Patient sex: M
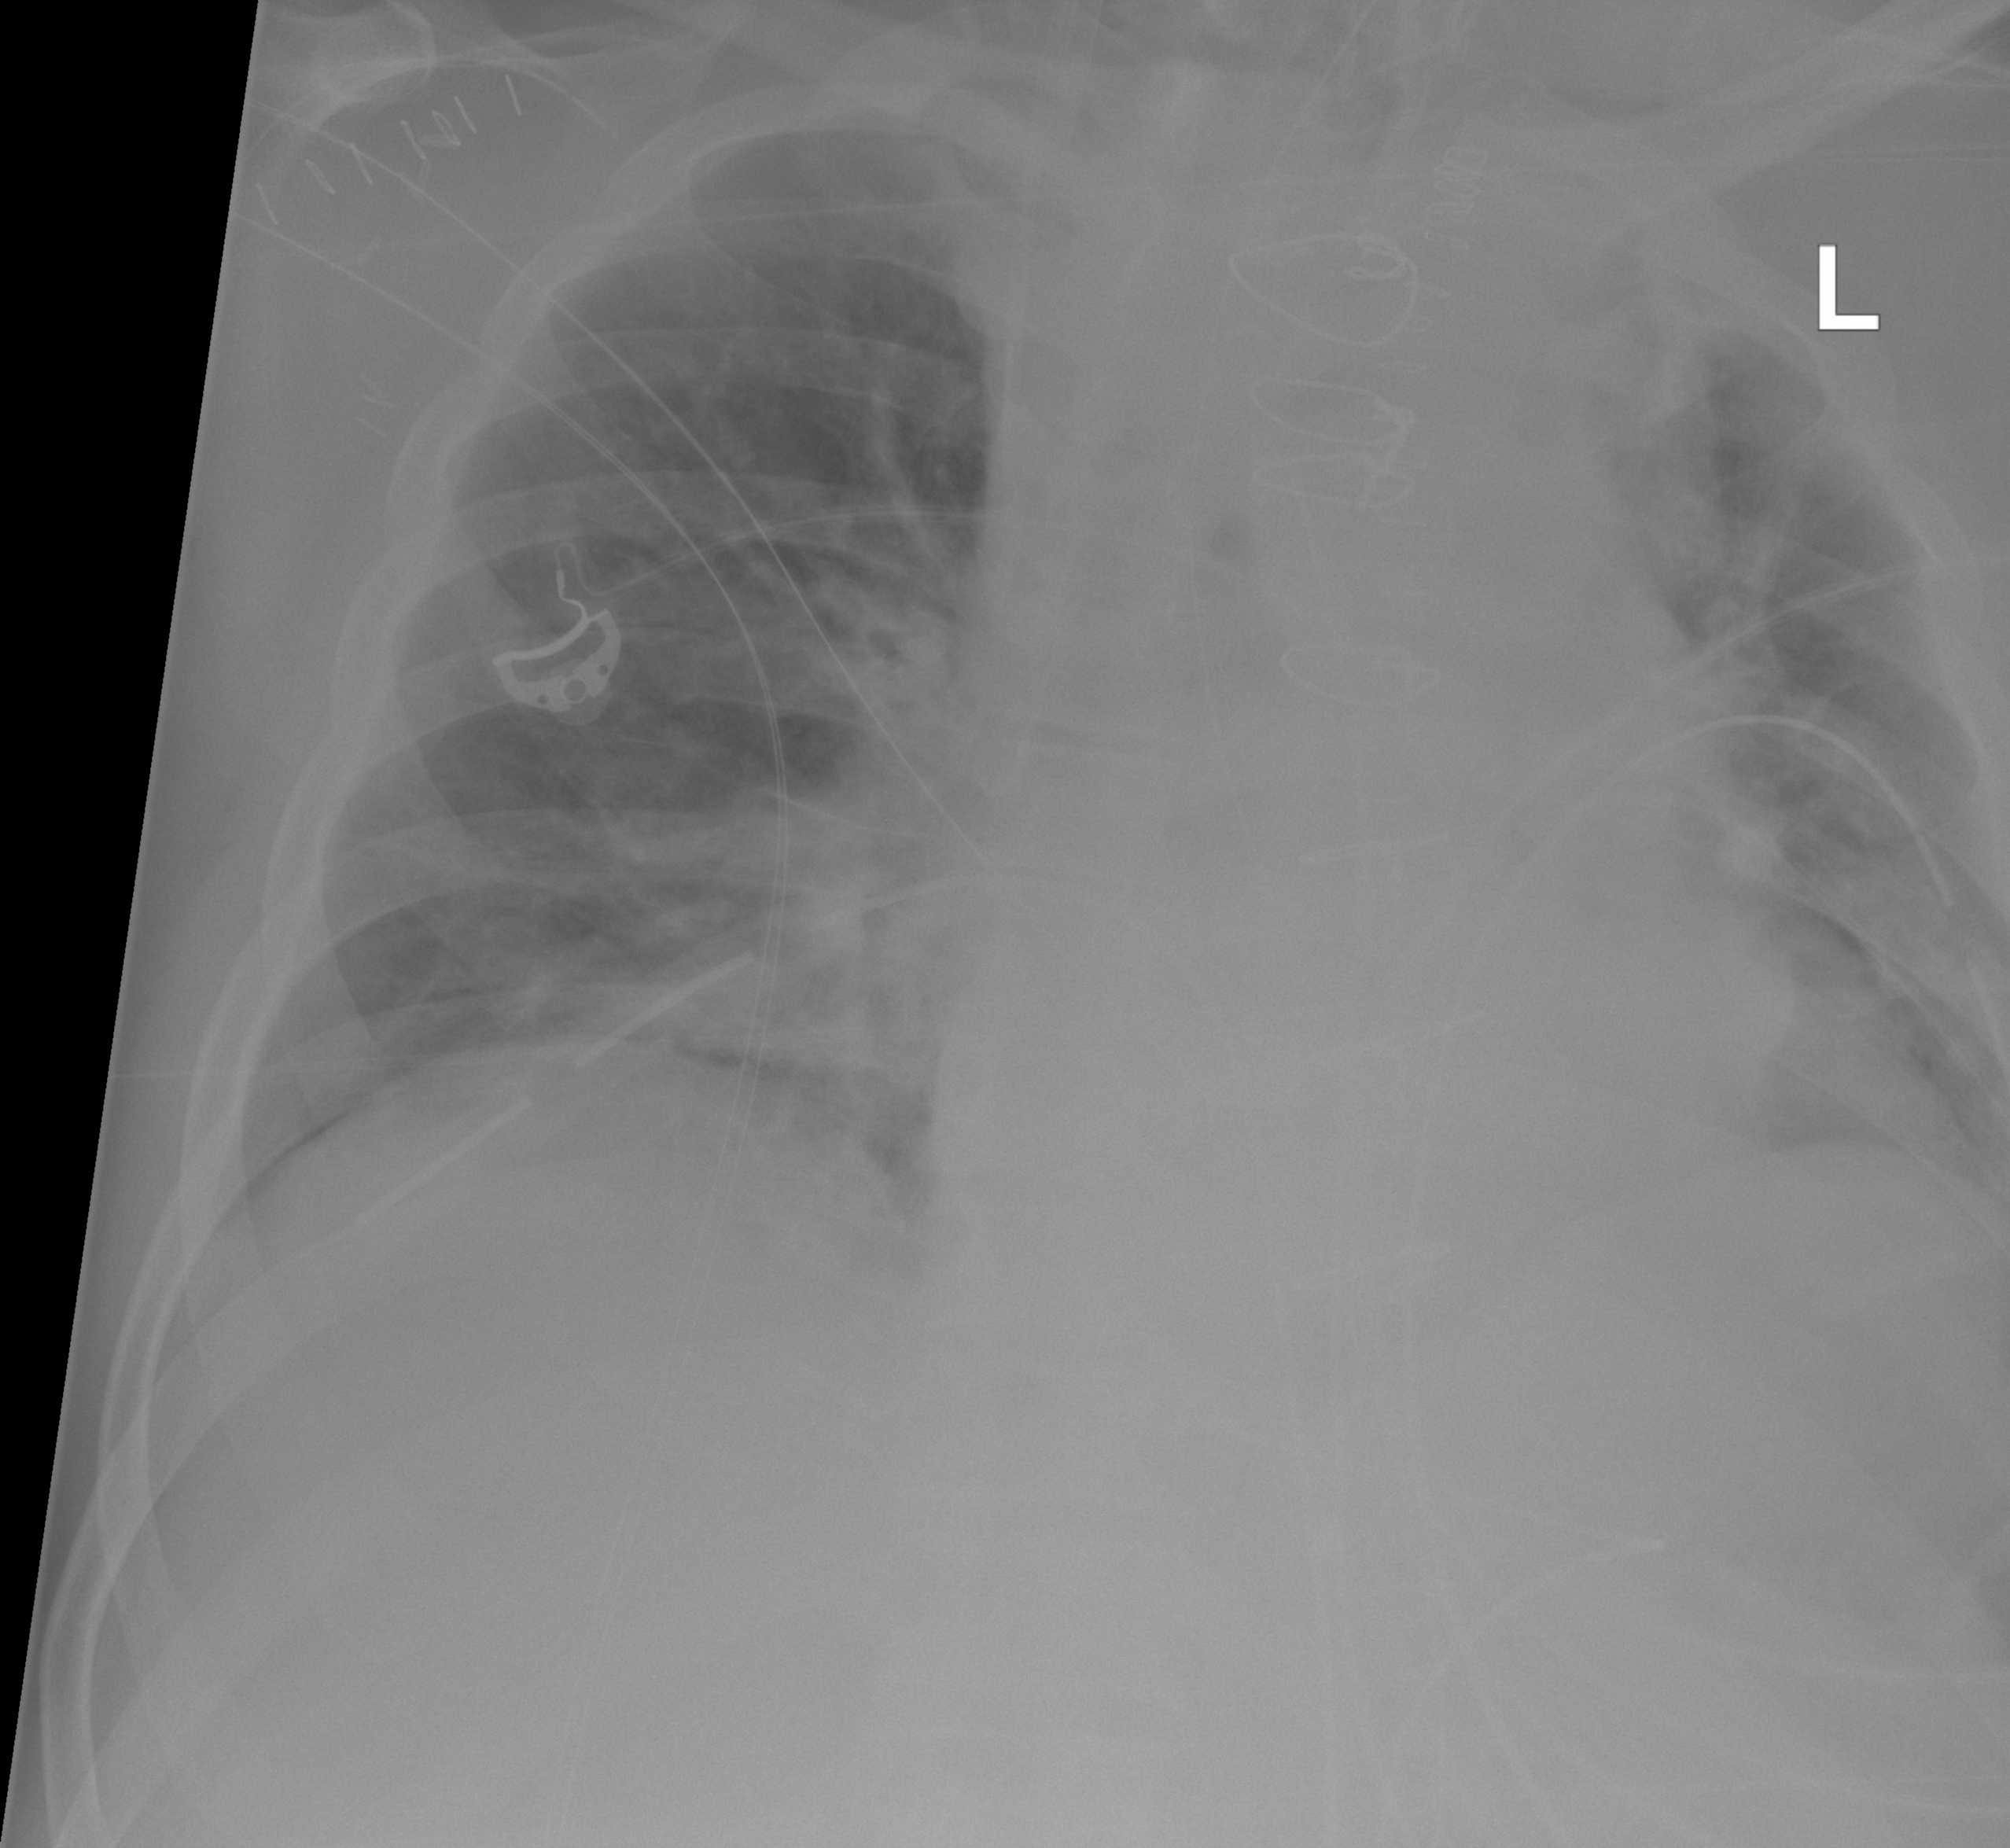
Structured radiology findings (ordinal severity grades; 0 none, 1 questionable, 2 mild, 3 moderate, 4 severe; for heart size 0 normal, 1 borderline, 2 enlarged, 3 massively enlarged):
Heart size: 2
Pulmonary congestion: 0
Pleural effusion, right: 0
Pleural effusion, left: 2
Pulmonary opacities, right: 2
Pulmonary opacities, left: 0
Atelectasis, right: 0
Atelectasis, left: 2